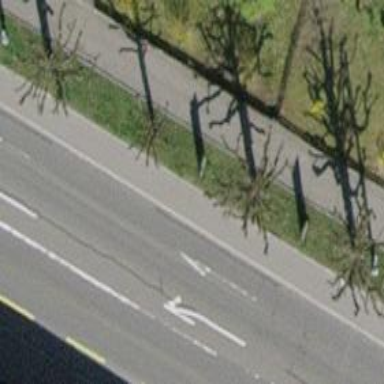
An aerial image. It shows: Avenue of trees.